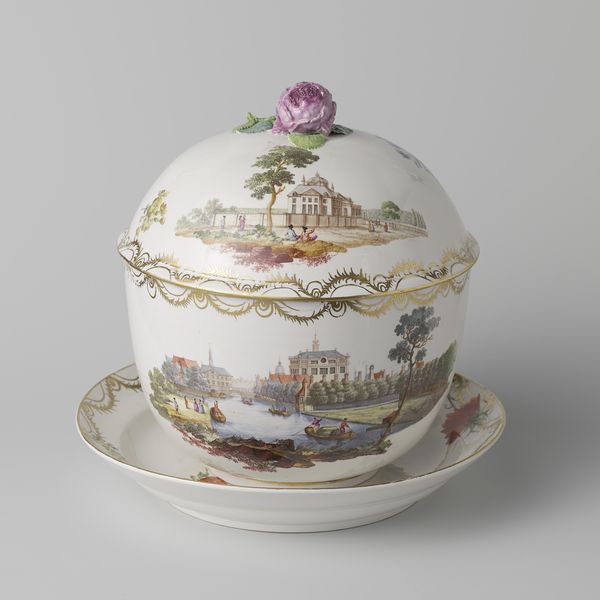
Titel: Punchkom met deksel en onderschotel
Künstler: Ansbach
Standort: Amsterdam
Institution: Rijksmuseum
Schlagwörter: baum, wasser, rose, schale, gewässer, gold, rosa, boot, boote, porzellan, vergoldet, chinesisch, goldrand, föhre, porzelamn